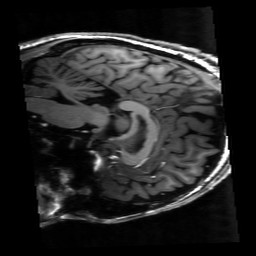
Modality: T1w
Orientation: sagittal
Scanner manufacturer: siemens
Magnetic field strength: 6.98 T
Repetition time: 2.3 s
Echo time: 0.00273 s